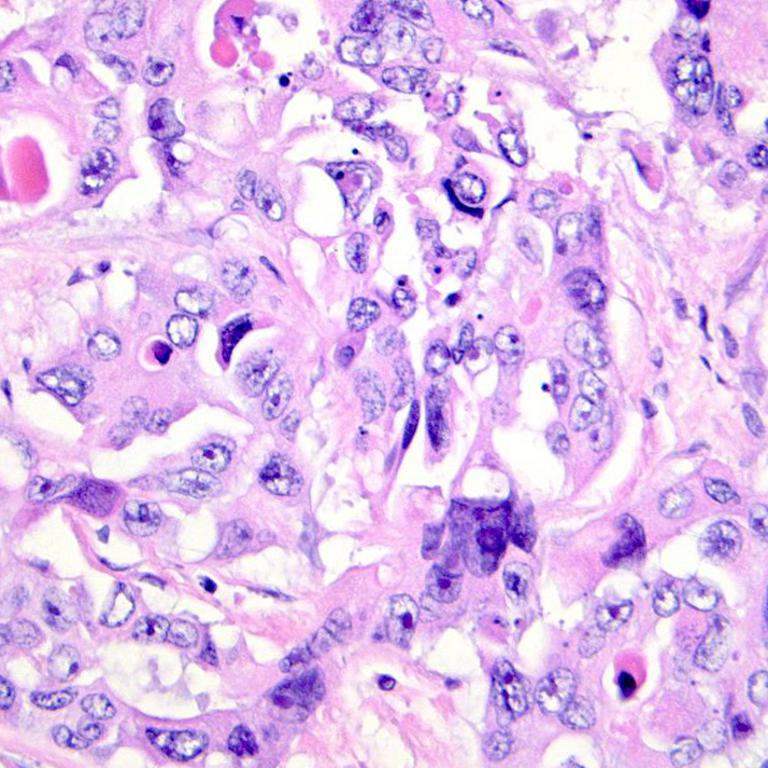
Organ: colon
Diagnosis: adenocarcinomas